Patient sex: M
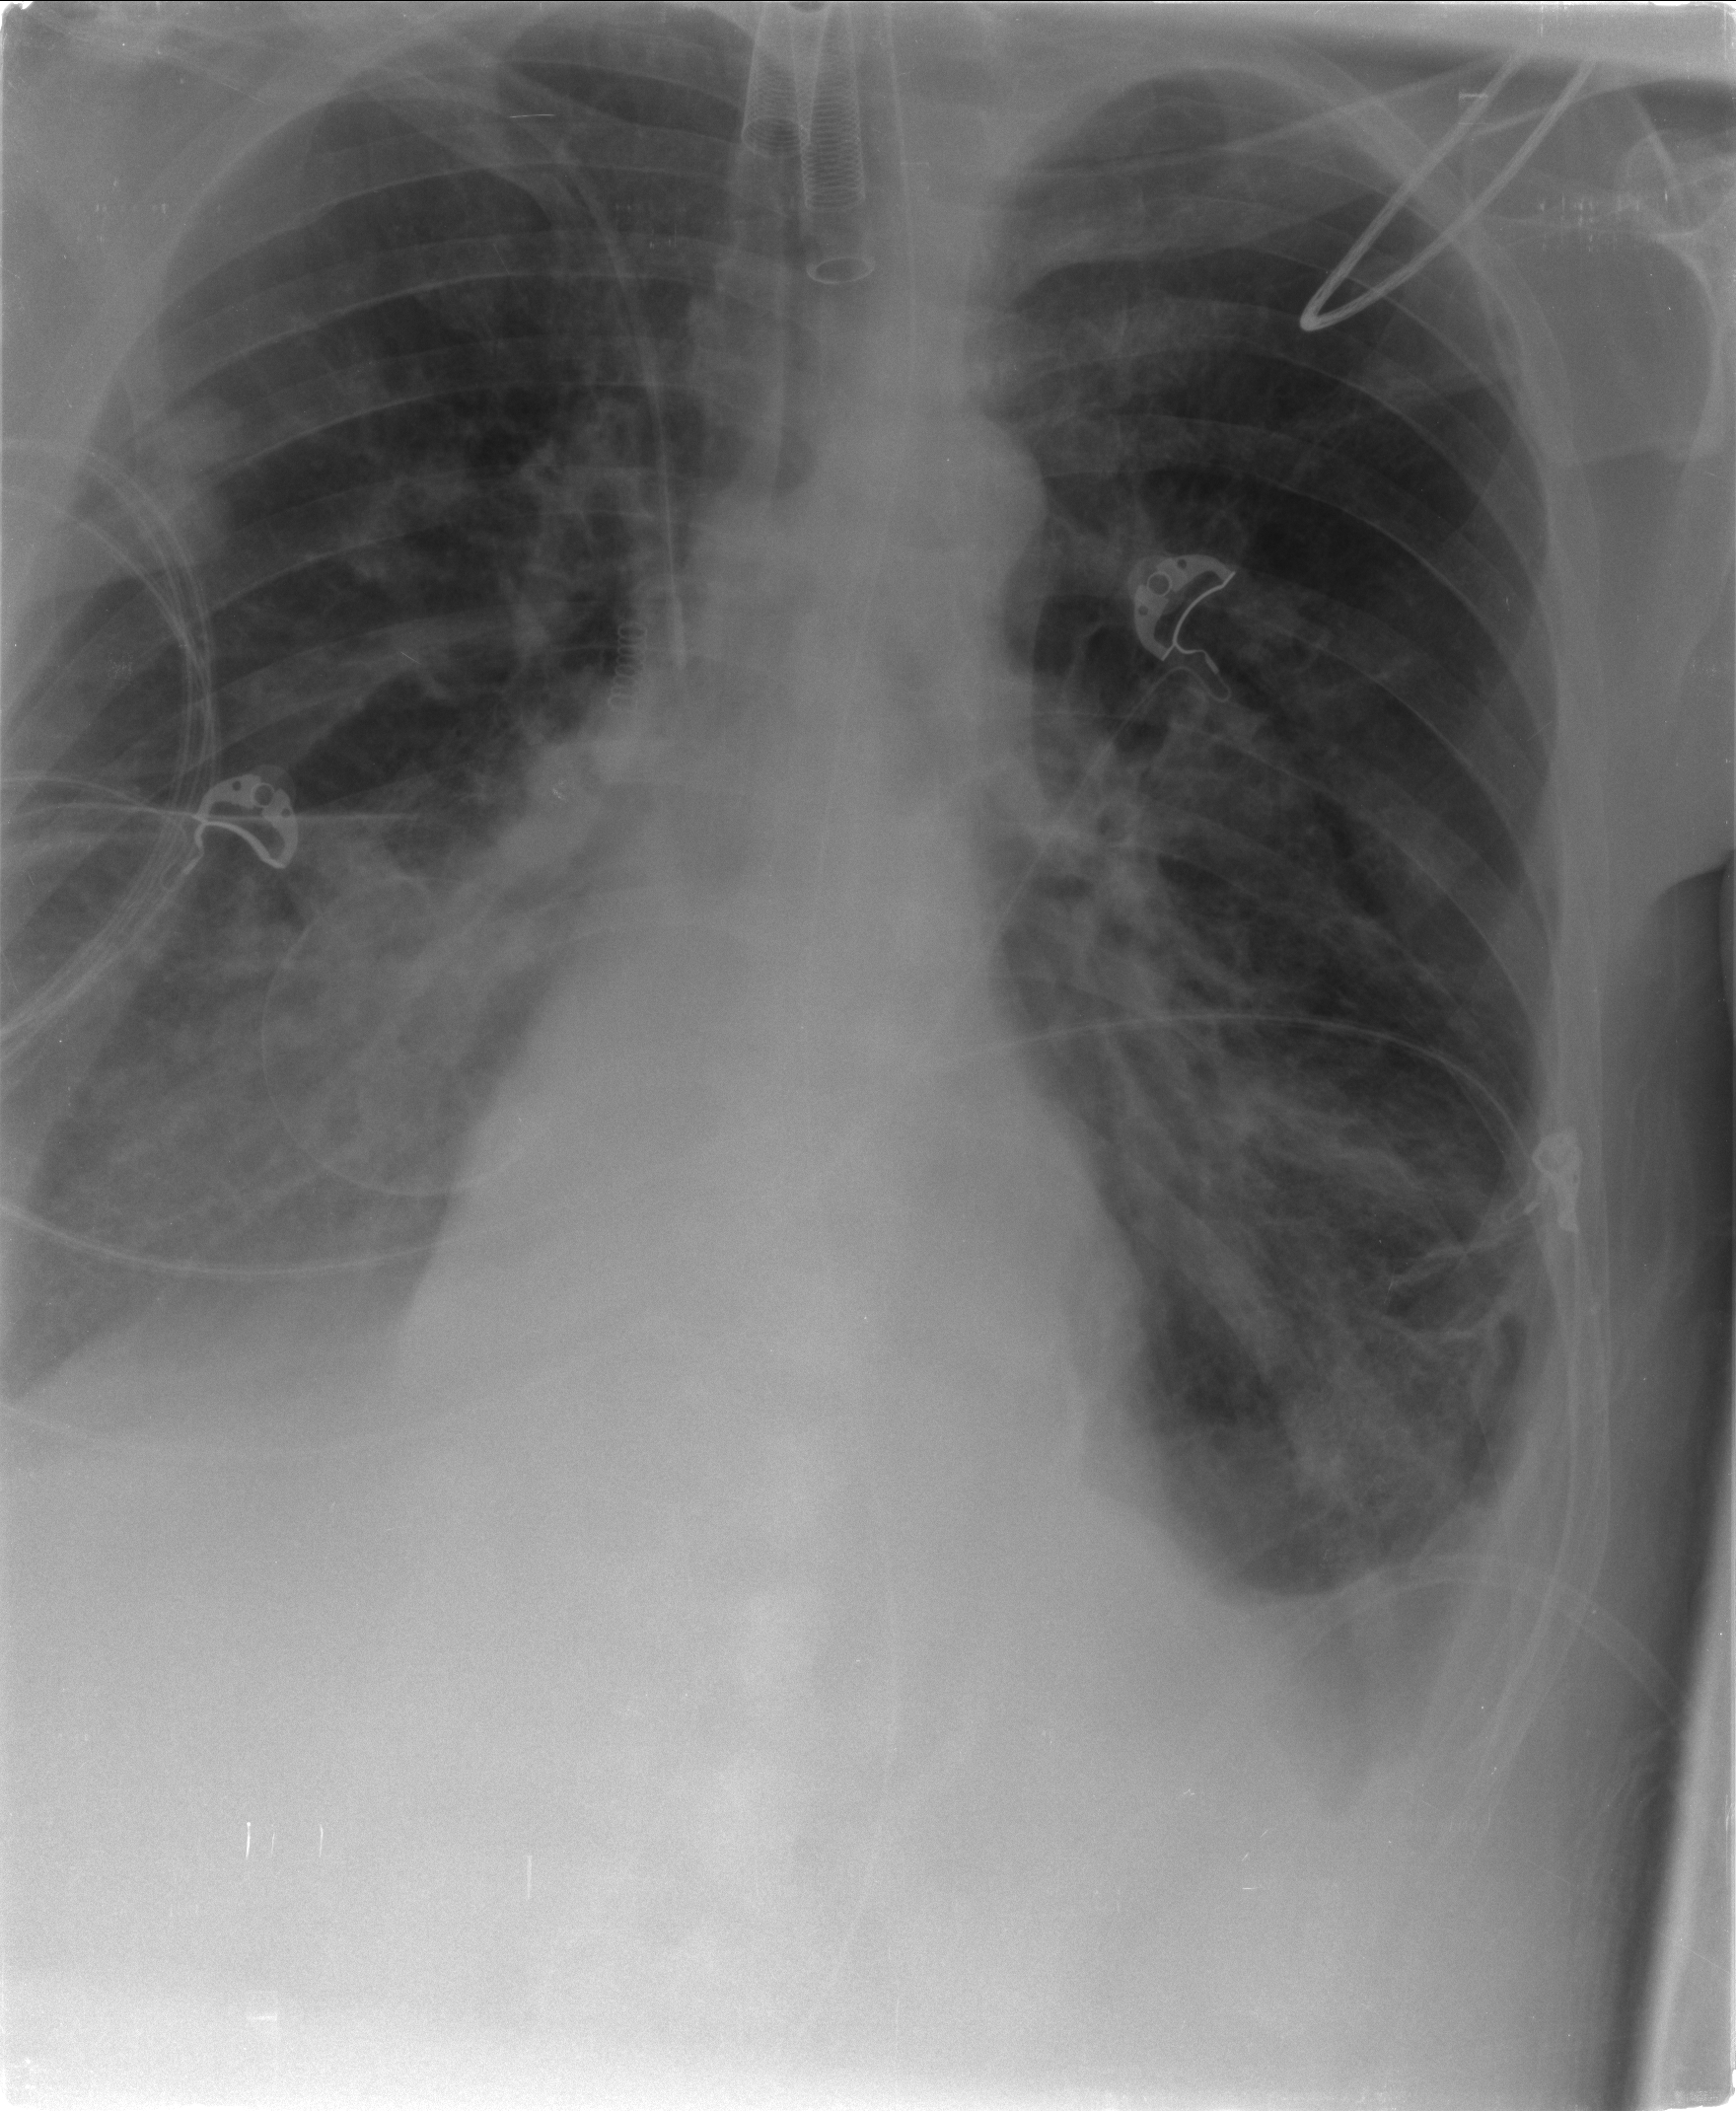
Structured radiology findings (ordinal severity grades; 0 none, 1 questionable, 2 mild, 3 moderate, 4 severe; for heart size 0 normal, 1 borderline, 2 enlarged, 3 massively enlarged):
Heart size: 0
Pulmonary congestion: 2
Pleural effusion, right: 2
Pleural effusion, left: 2
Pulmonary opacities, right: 2
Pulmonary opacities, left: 1
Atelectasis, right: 3
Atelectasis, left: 2